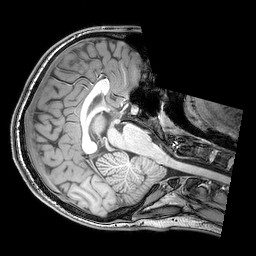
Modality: T1w
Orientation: axial
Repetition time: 0.00828 s
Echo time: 0.00388 s